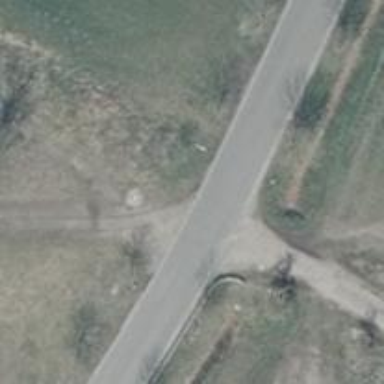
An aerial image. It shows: Tertiary road with asphalt surface.